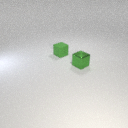
small green metal cube in front of small green rubber cube